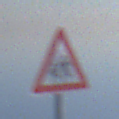
Verkehrszeichen: KinderRechts
Umgebung: Outdoor, Nature
Tageszeit: MorningAfternoon
Wetter: PartlyCloudy
Licht: Natural
Jahreszeit: NotSpecified
Kontrast: HighContrast